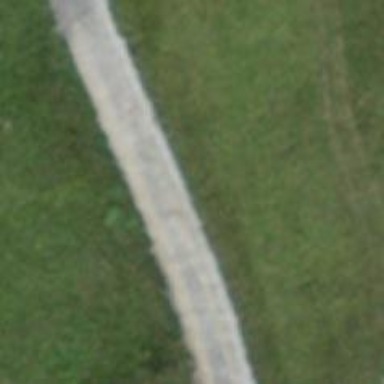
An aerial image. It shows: Track with fine gravel surface. The track type is grade1.